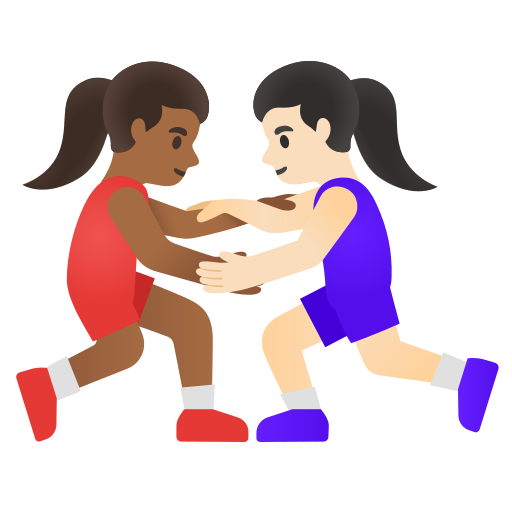
Emoji: 👩🏾‍🫯‍👩🏻